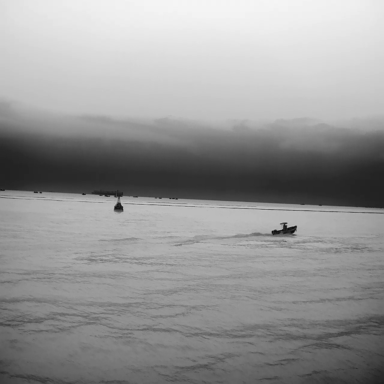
There is a canoe in the infrared image.